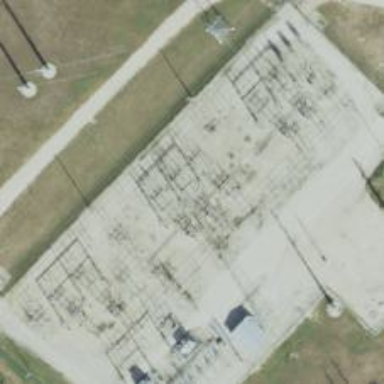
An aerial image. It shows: Power tower.